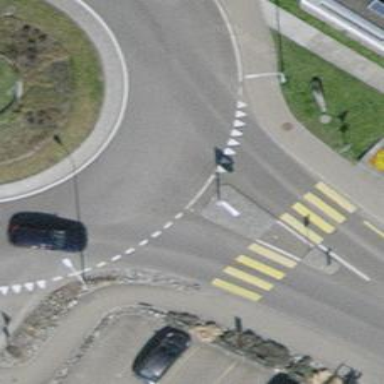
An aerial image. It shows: Road with "give way" sign.